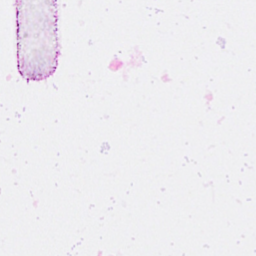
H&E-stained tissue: Breast